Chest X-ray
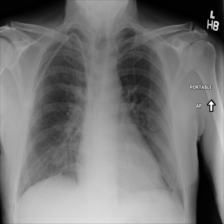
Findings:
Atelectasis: negative
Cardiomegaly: negative
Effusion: negative
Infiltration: negative
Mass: negative
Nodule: negative
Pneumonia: negative
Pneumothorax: negative
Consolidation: negative
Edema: negative
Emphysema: negative
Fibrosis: negative
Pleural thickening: negative
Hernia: negative